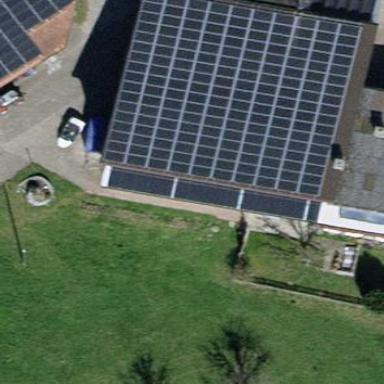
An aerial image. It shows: Solar photovoltaic panel generator.